Question: What is the reading of the measurement in the image?
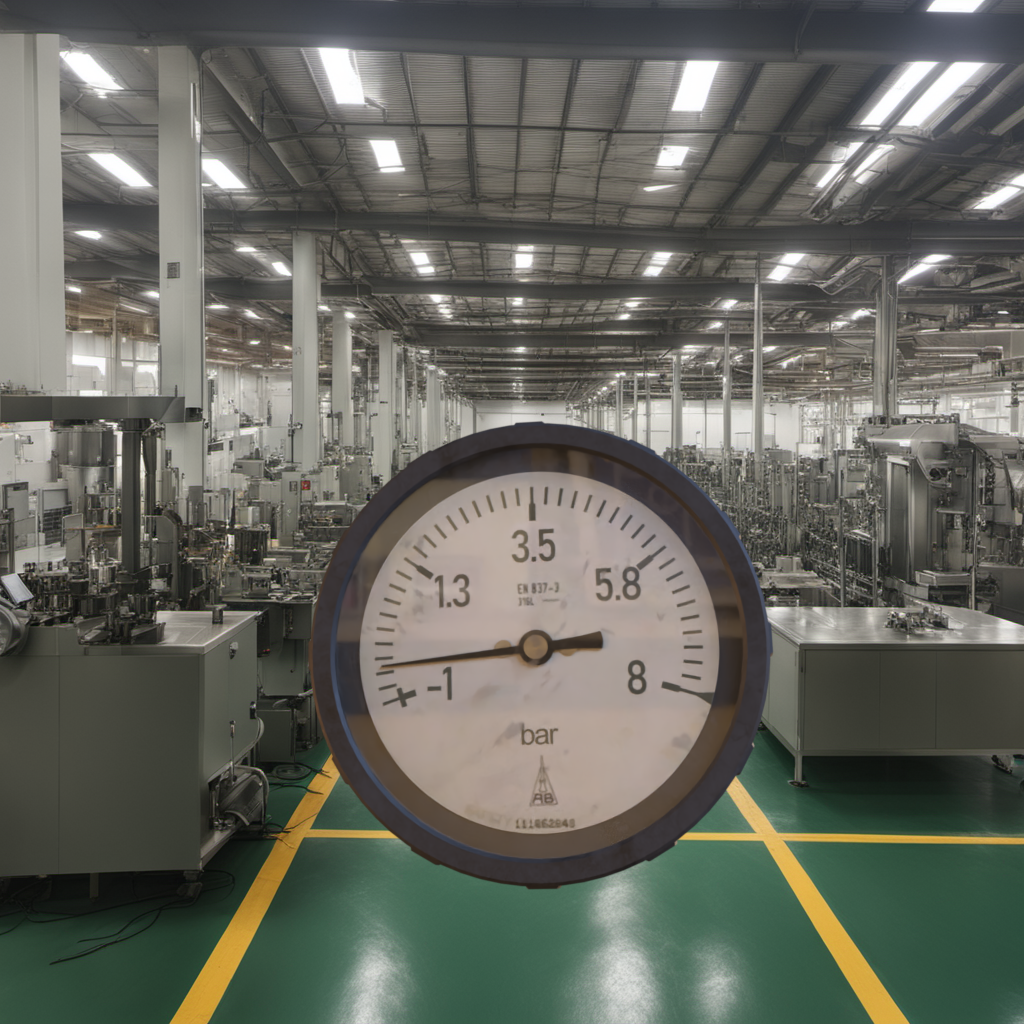
Answer: The result is -0.36
Question: What is the reading range of this measurement?
Answer: The range is from -1 to 8
Question: What is the minimum and maximum reading range of this measurement?
Answer: The minimum value is -1 and the maximum value is 8